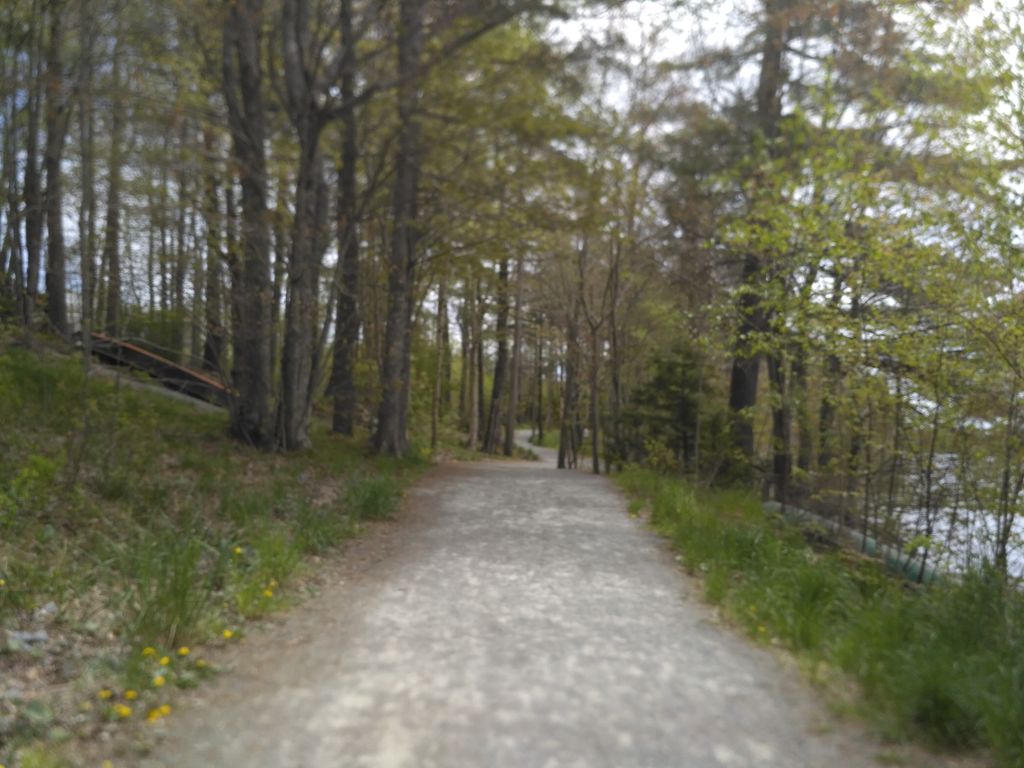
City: halifax